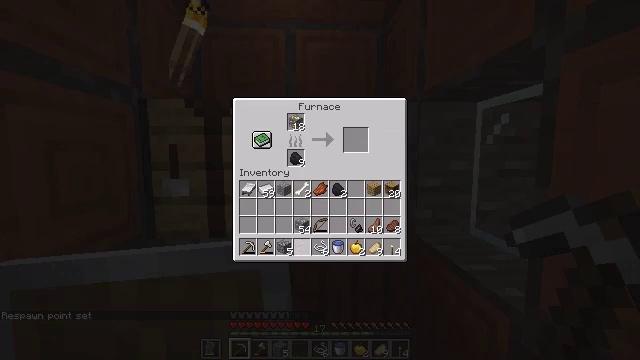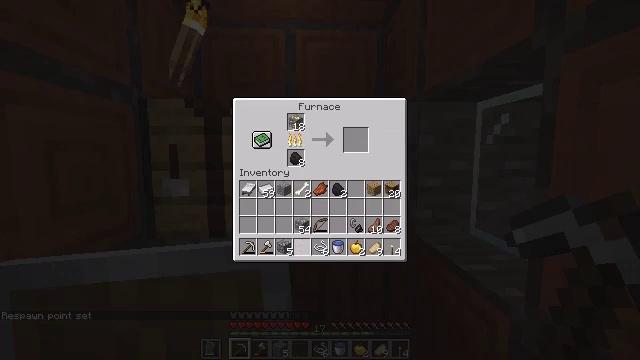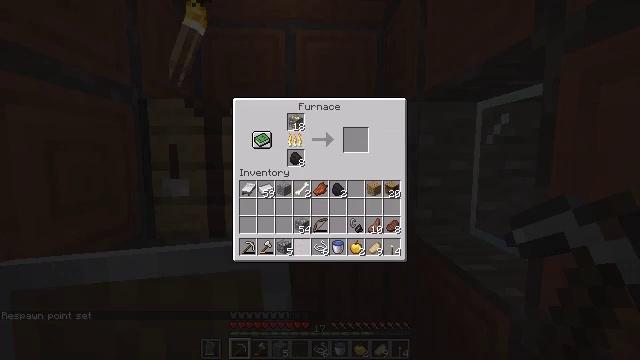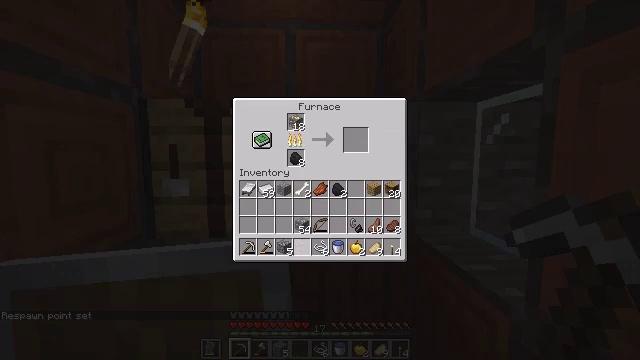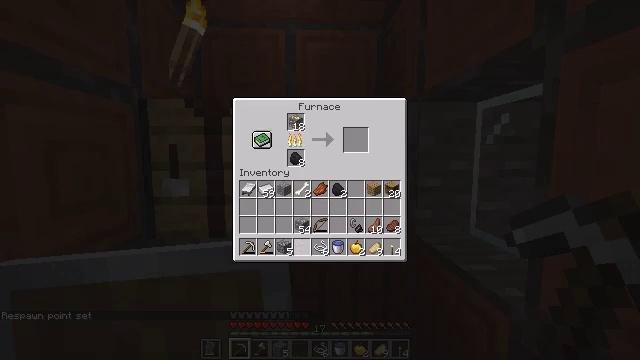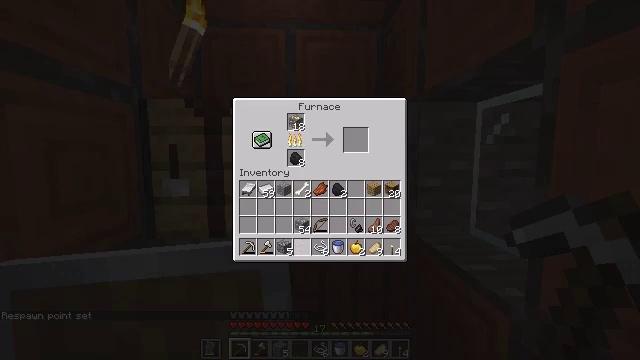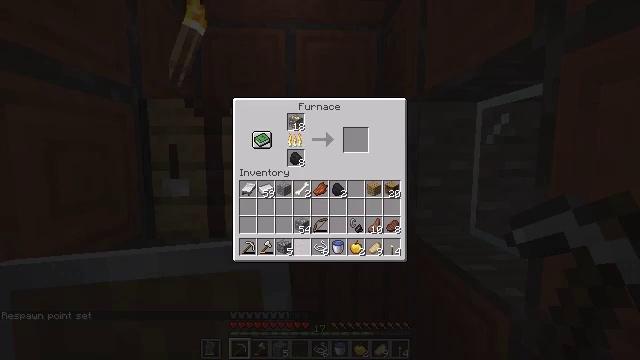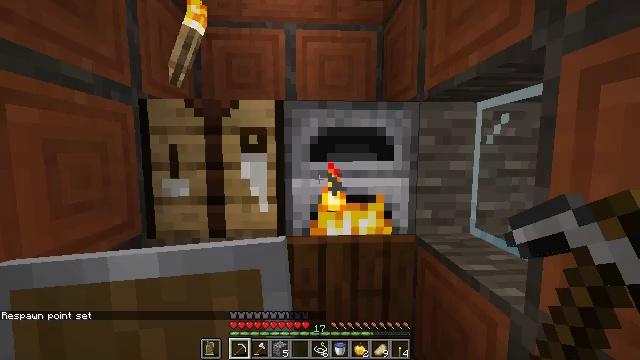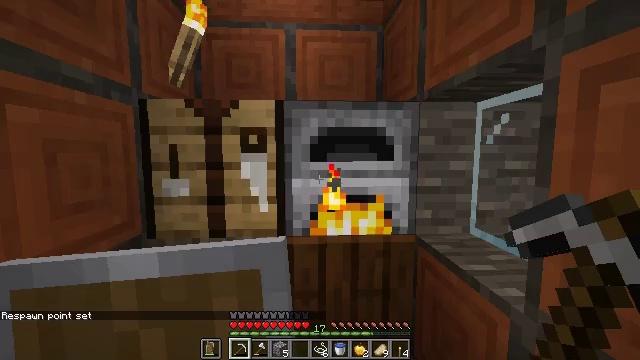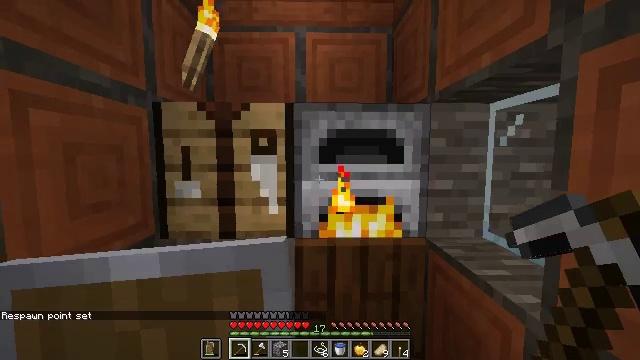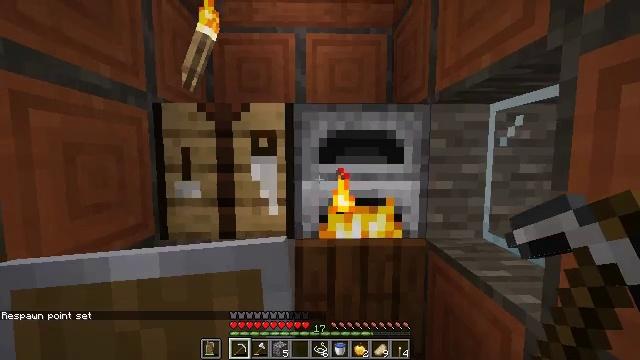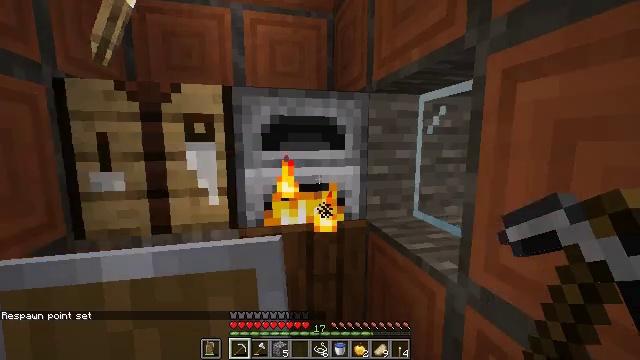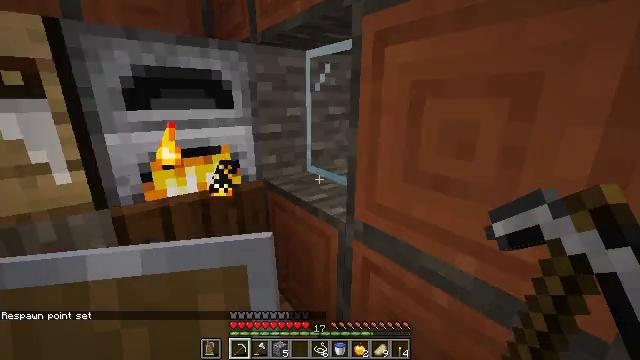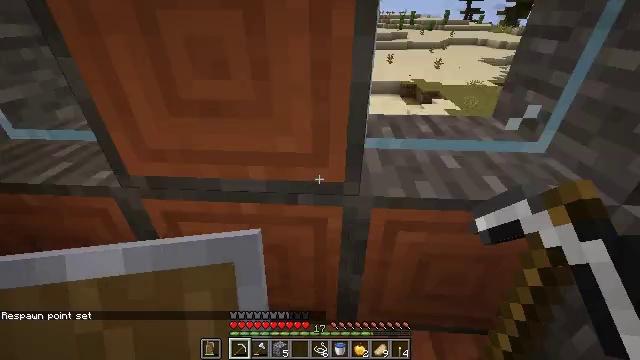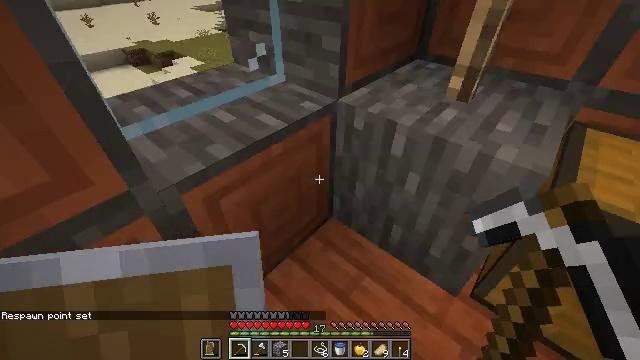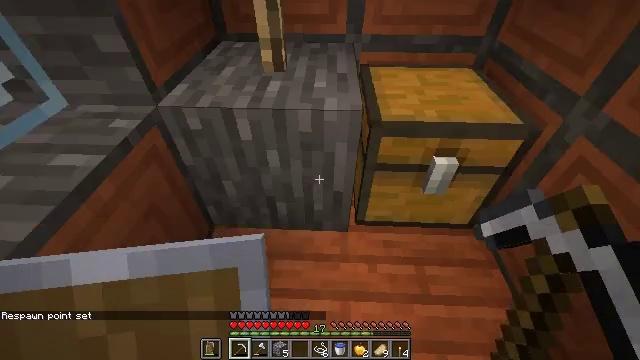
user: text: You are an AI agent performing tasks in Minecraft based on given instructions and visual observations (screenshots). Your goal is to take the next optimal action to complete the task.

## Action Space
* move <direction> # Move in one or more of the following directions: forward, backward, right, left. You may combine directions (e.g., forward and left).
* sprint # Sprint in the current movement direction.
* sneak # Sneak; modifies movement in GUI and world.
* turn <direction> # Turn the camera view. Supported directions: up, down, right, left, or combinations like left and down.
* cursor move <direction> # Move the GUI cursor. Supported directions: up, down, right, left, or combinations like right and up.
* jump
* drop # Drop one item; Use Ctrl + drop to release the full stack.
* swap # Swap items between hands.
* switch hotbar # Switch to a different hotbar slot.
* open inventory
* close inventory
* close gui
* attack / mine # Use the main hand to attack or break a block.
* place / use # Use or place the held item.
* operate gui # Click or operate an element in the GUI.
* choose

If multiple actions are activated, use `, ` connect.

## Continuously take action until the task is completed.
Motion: motion action
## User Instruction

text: Gather acacia wood from a tree.
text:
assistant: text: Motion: no_op
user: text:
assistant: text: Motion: no_op
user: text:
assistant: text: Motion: no_op
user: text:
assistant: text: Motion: no_op
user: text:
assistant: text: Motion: no_op
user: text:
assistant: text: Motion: no_op
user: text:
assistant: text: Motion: no_op
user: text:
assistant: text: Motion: close gui
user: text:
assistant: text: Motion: turn left
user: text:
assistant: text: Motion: no_op
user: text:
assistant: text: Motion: turn right and down
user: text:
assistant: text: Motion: turn right and down
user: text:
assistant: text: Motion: turn right and down
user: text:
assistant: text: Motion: turn right and down
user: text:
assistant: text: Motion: turn right and down
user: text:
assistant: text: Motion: turn right and up
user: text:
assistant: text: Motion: no_op
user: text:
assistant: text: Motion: no_op
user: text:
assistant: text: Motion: no_op
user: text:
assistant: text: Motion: no_op
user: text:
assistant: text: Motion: no_op
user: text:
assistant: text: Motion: no_op
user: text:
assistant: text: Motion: no_op
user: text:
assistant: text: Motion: turn right and up
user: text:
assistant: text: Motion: turn right and up, use / place
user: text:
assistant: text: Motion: use / place
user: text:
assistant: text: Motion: use / place
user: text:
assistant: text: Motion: no_op
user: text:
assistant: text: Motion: no_op
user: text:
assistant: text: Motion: open gui